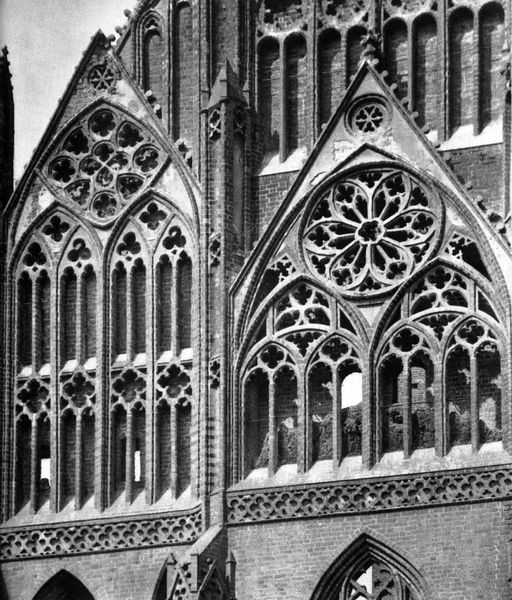
Titel: Marienkirche in Prenzlau
Standort: Prenzlau, Marienkirche (EU - D - BB)
Schlagwörter: gott, weiß, ausschnitt, blume, bunt, fenster, grau, paris, pfeiler, schwarz, säulen, rosen, malerei, ornament, stein, kirche, gotik, kreis, oval, rund, deutschland, bogen, giebel, mauer, ziegel, backstein, spitz, detail, ornamente, edel, foto, fotografie, bögen, religion, dom, schwarzweiß, rathaus, kathedrale, fries, sims, gotisch, rosette, spitzbogen, streben, durchbrochen, rosetten, norddeutschland, vierpass, fiale, stitzbogen, bakcstein